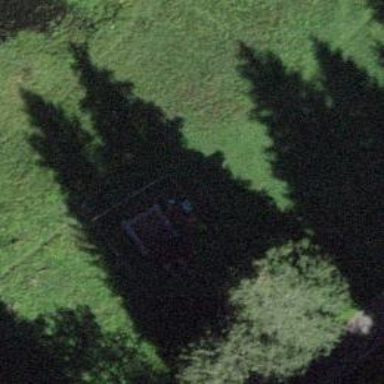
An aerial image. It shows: Picnic site with barbecue facilities available.